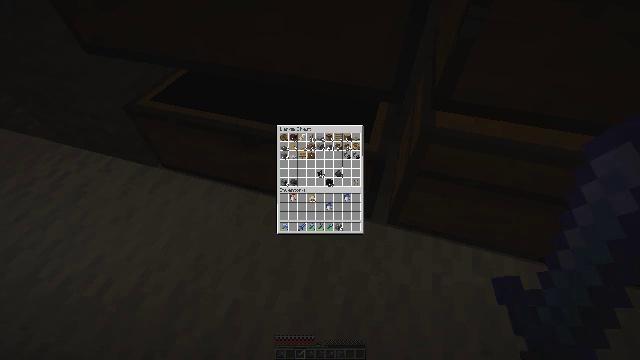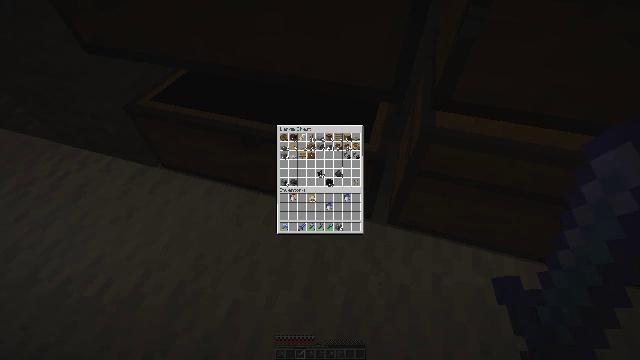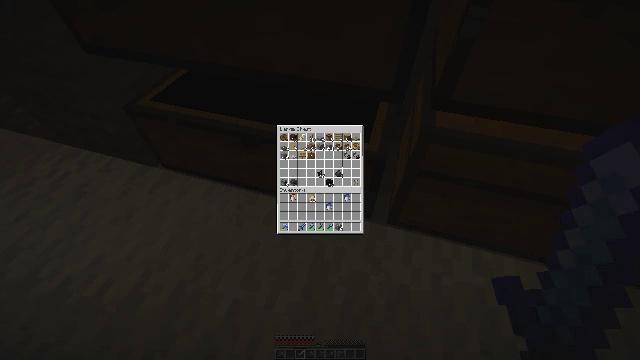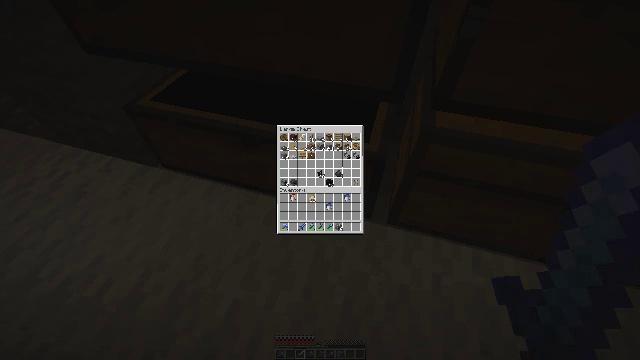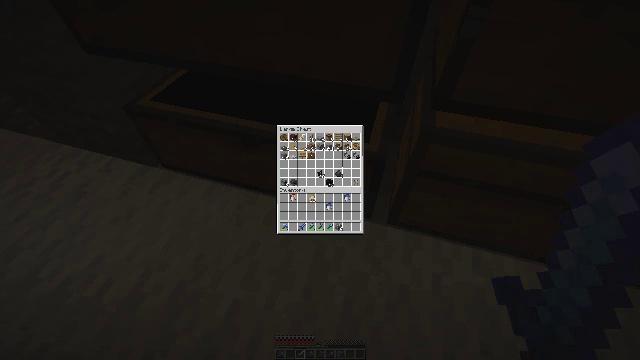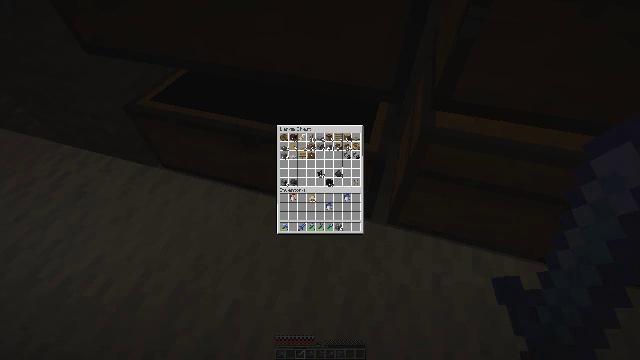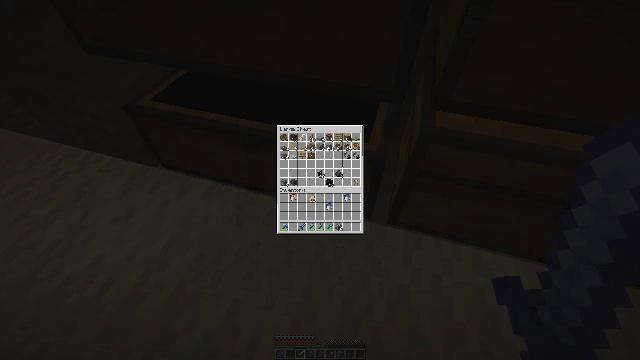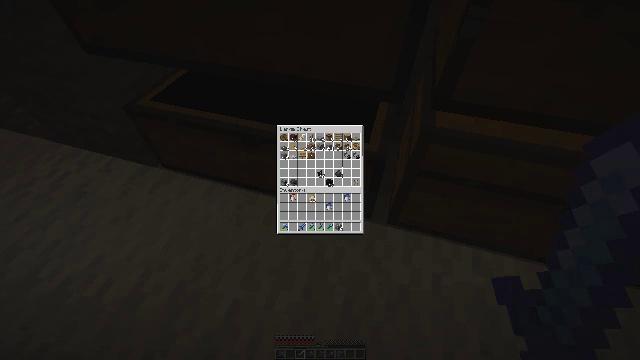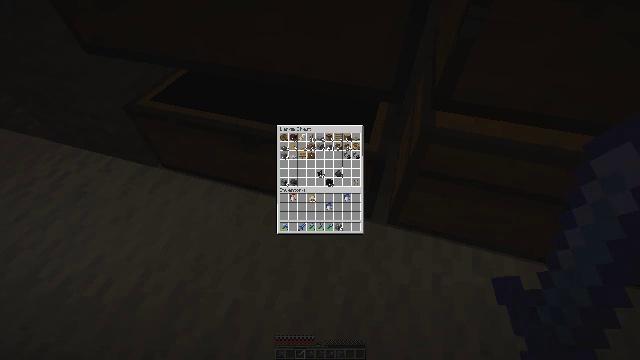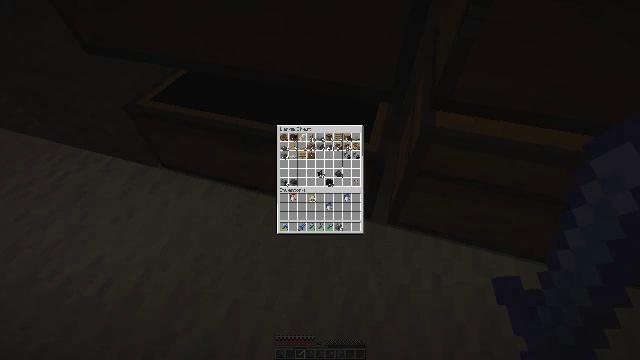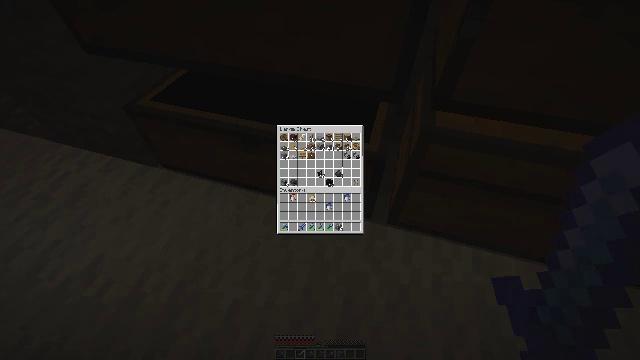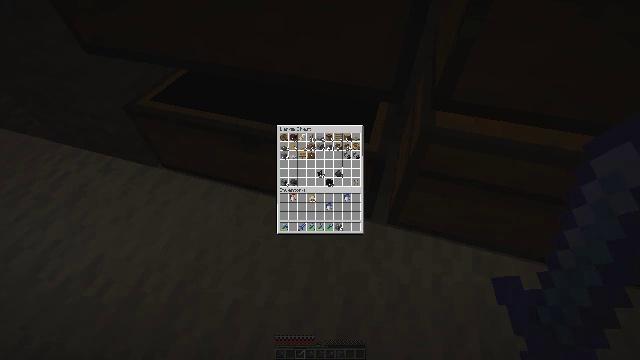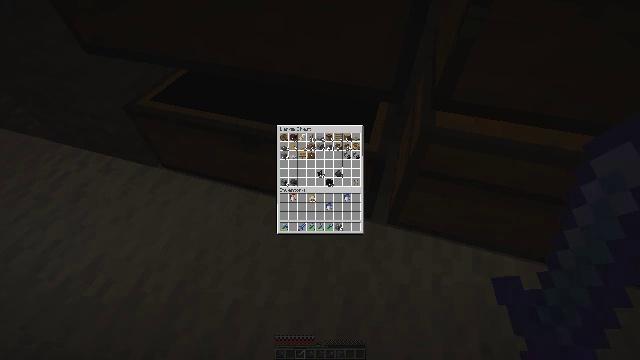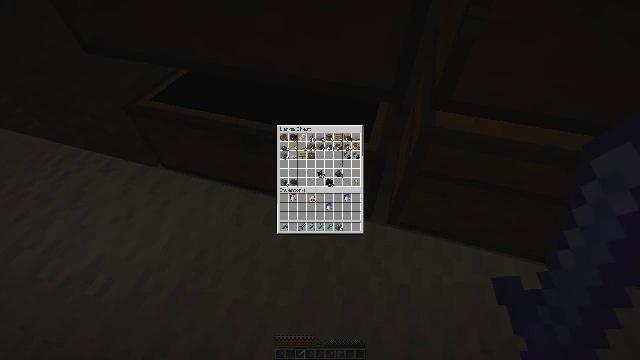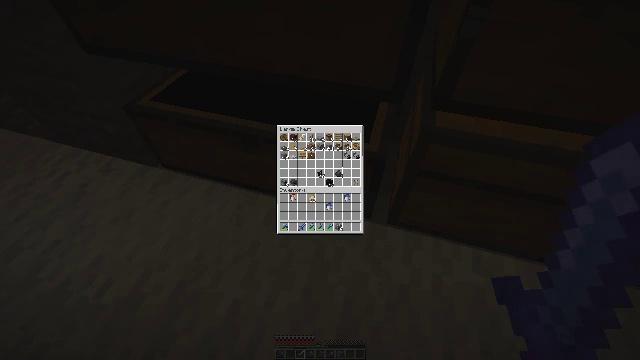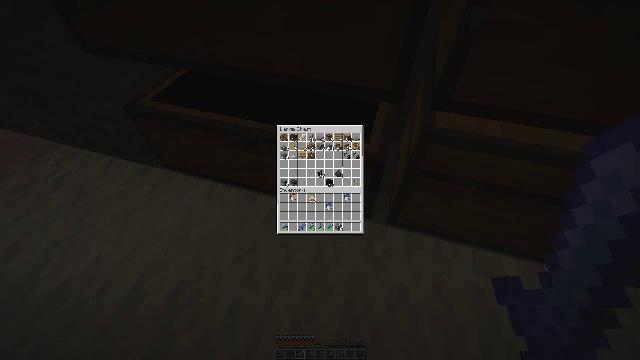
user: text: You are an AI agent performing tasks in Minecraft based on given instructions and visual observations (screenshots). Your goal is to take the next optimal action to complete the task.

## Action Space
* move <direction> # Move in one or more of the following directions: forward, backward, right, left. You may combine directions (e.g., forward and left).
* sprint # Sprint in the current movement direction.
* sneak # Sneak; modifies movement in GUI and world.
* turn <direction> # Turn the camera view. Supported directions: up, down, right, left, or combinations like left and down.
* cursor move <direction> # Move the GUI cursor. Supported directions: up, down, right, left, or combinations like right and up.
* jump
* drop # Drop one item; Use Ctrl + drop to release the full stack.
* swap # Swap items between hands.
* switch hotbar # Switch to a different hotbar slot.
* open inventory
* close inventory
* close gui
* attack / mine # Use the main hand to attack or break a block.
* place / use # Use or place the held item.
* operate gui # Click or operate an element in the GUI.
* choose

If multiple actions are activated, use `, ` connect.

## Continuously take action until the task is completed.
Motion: motion action
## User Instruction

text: Retrieve vines from walls or cliffs.
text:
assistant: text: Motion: no_op
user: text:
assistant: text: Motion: no_op
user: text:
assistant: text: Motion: no_op
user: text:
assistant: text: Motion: no_op
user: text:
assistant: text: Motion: no_op
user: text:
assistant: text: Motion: no_op
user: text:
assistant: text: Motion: no_op
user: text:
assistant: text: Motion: no_op
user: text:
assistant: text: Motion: no_op
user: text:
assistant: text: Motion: no_op
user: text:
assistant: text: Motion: no_op
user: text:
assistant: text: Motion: no_op
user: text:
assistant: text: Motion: no_op
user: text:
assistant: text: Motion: no_op
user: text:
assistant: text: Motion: no_op
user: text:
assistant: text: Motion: no_op
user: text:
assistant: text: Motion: no_op
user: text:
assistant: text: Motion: no_op
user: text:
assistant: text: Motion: no_op
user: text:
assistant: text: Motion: no_op
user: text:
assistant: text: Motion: no_op
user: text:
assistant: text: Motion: no_op
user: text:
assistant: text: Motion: no_op
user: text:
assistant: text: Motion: no_op
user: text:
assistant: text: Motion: no_op
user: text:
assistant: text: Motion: no_op
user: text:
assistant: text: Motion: no_op
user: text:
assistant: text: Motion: no_op
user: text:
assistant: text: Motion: no_op
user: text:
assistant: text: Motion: no_op